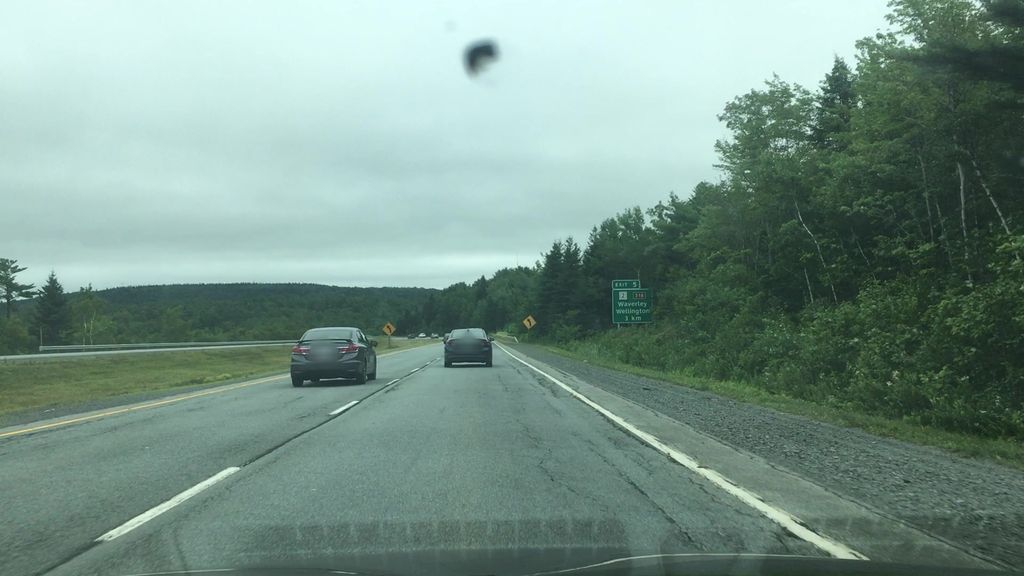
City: halifax